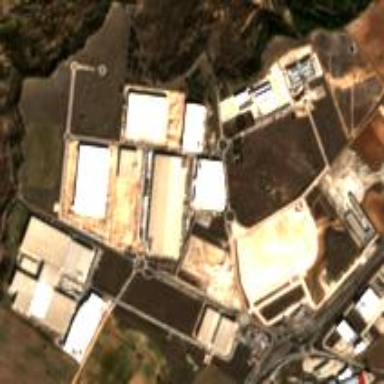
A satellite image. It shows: Industrial area specializing in logistics.